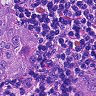
Metastatic tissue present: yes